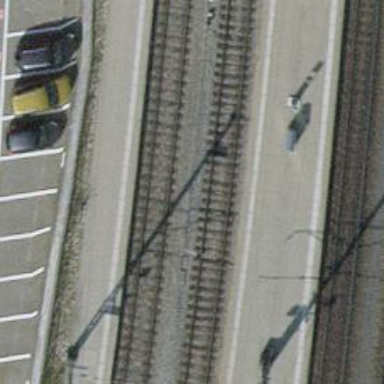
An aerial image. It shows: Electrified rail siding with contact line.